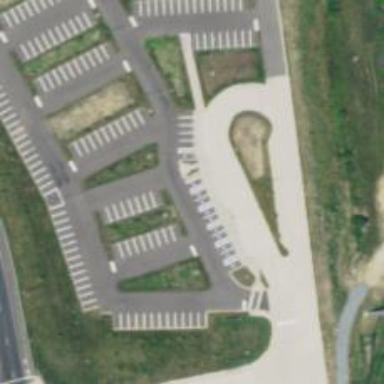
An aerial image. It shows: Parking space.